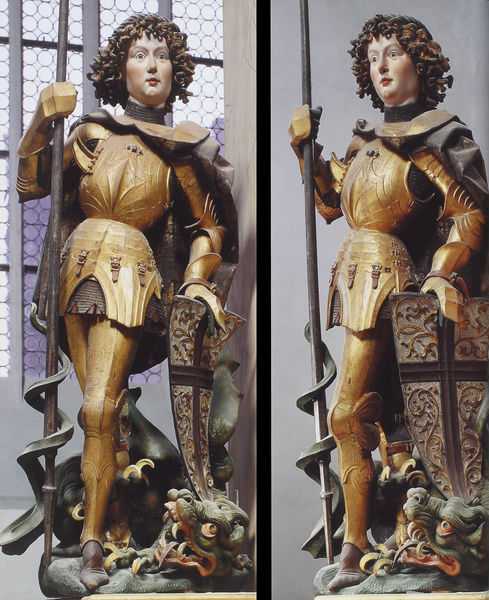
Titel: Hochaltar der Stadtpfarrkirche St. Georg in Nördlingen
Künstler: Nicolaus Gerhaert von Leyden
Standort: Nördlingen, St. Georg (EU - D - Bayern)
Schlagwörter: fuß, kopf, mann, umhang, fenster, holz, mund, gesicht, kirche, gold, mantel, gotik, locke, locken, engel, skulptur, stab, knaben, figuren, lanze, plastik, schild, kreuz, ritter, rüstung, schnitzerei, wappen, skulpturen, heiliger, speer, gefasst, erzengel, holzfigur, ungeheuer, drachen, drache, riemerschmidt, drachentöter, georg, heiliger georg, michael, monster, spruchband, stoss, kettenhemd, riemenschneider, spätmittelalter, st.georg, riemenschmidt, 1516, srachen, lanzue